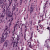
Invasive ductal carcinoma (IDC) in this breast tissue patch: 1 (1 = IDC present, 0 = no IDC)